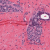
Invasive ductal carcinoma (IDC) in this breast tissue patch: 0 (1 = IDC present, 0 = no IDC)